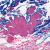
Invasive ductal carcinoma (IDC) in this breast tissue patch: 0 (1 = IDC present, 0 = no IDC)